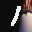
Label: 1